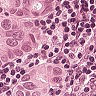
Metastatic tissue present: yes